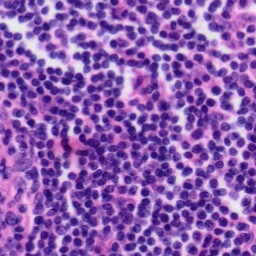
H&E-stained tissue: Tonsil